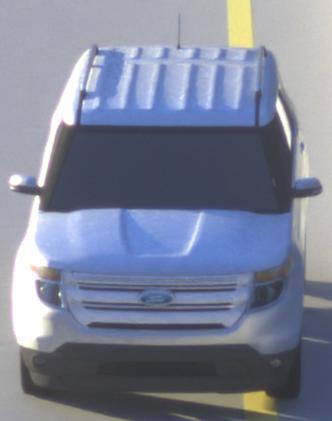
Make: Ford
Model: Explorer
Detailed model: Gen. 5
Model produced from: 2010
Model produced until: 2019
Doors: 5
Color: white
Road condition: dry road
Daytime: sunrise or sunset
Contrast: high contrast